五年级 · 立体几何学
如图, 1 个小正方体摆桌上有 5 个面露在外面,照这样摆 5 个小正方体并排放在一起,有 $($ )个面露在外面。

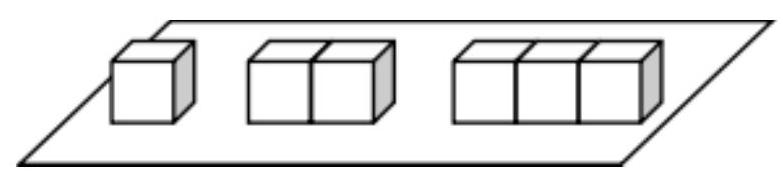
答案: 解17

【分析】每个小正方体摆在桌上有 5 个面露在外面, 如果 5 个小正方体一个一个放在桌上,应有 $(5 \times 5)$个面露在外面, 现在 5 个小正方体并排放一起, 有 4 个拼接面, 每个拼接面减少 2 个露在外面的面,据此可计算 5 个小正方体并排放一起, 有多少个面露在外面。

【详解】 $5 \times 5-2 \times 4$

$=25-8$

$=17$ (个)

有 17 个面露在外面。

【点睛】此题重点考查把小正方体拼成大的立体图形时的表面积计算方法。